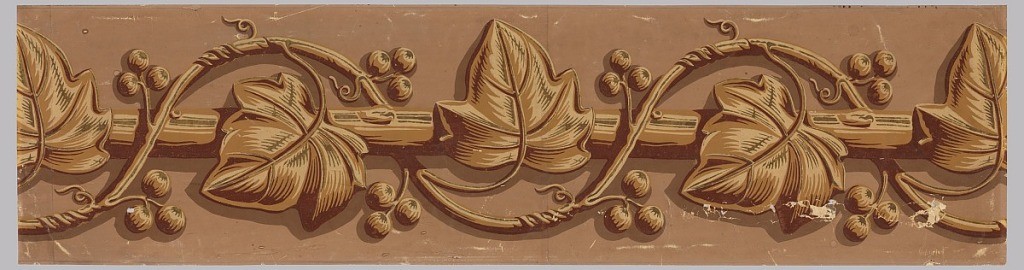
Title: Frieze
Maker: Duppa and Slodden
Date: ca. 1820
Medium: Block printed on handmade paper
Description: Against a light brown ground is printed a boldly drawn ivy vine, spirally wrapped around a central stalk. Both vine and stalk are printed in two values of grayed yellow heightened with dark green and dark red.